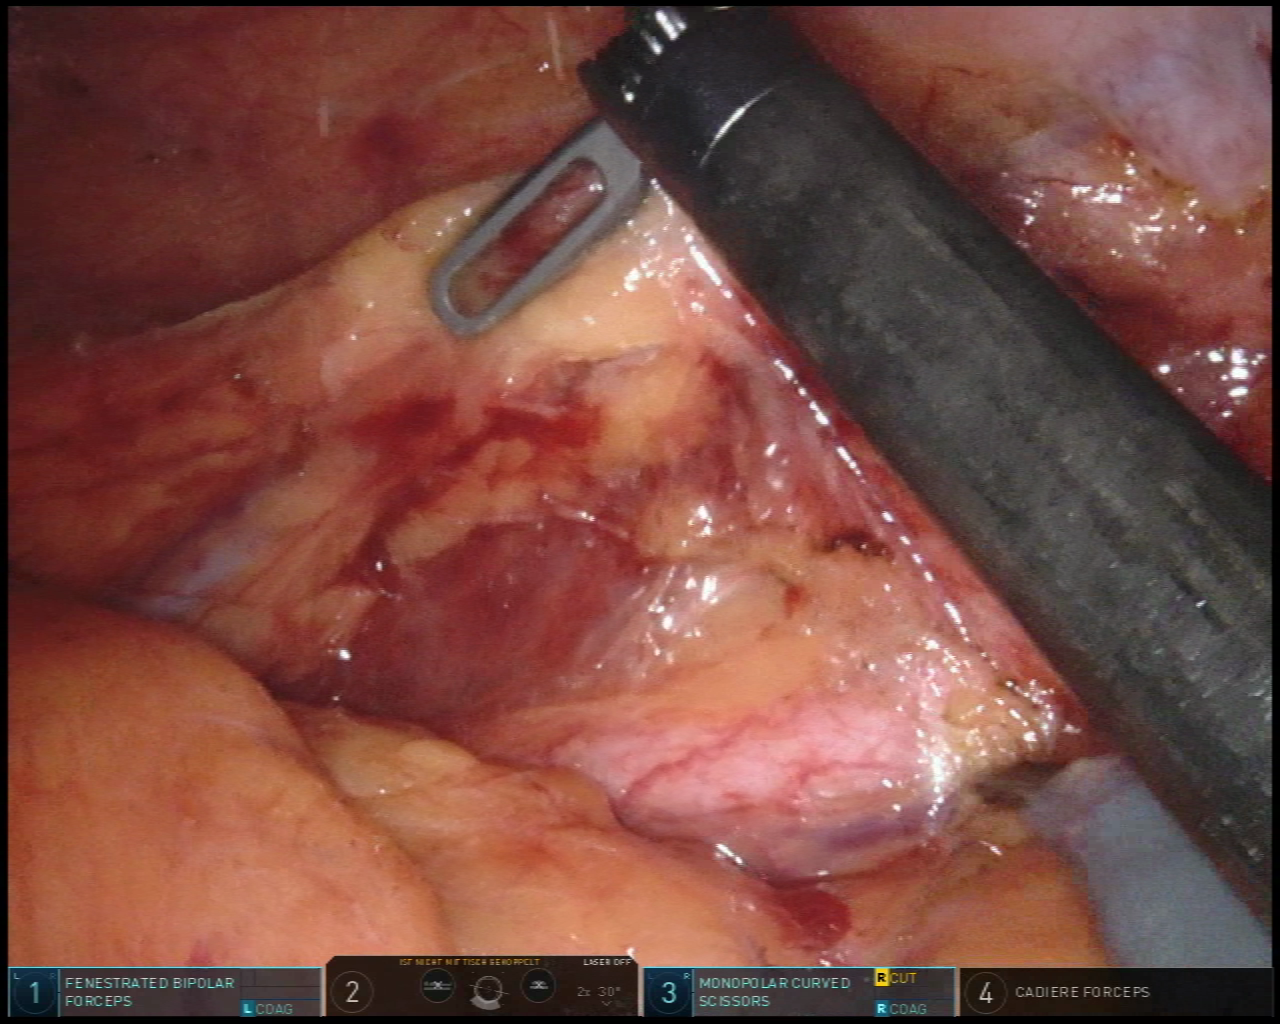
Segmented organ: ureter
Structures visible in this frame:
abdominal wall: yes
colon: no
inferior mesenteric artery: no
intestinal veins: no
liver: no
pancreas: no
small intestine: no
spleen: no
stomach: no
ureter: yes
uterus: no
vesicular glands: no